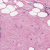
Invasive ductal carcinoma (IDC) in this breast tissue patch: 1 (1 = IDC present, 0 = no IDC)